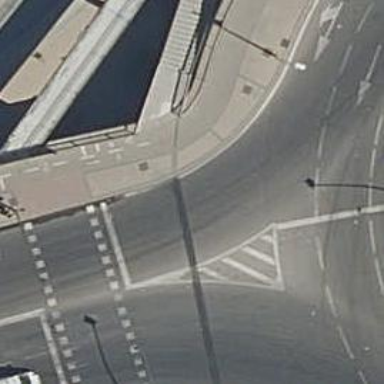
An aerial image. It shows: Concrete footway bridge.